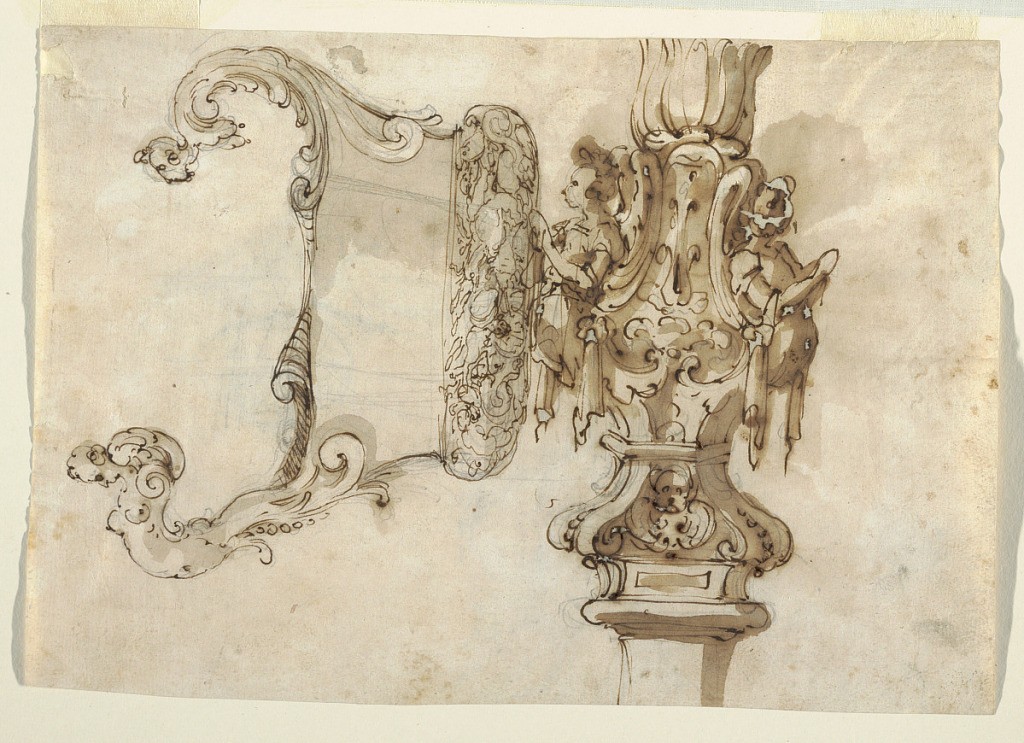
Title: Drawing
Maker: Felice Giani, Italian, 1758–1823
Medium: Pencil, pen, brush, sepia. Paper;
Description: Vertical rectangle. One side: above a project for the same bowl as in -2590. The lower part of the body has a frieze with the representation of denizens of the sea. Below, horizontally: a fantastic vase standing above a column. It has on top a blossom, two winged female half-figures like handles, the shaft is angular and with scrolls, fastened by mouldings, and with a cherub in the lower interval. Below a short base. Other side, above: copy after the head of the Virgin; below, at right: copy of the left side of the upper part of the torso of St. John (without head), below the Cross. Both probably of the early 16th century. Below, at left, a pen sketch.